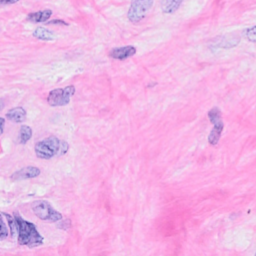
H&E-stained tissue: Breast